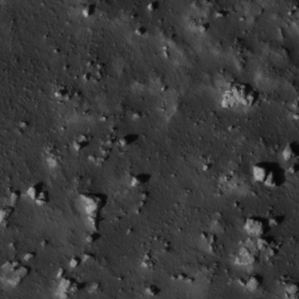
Label: non_frost